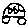
Label: car